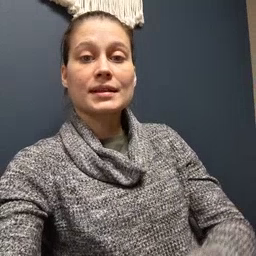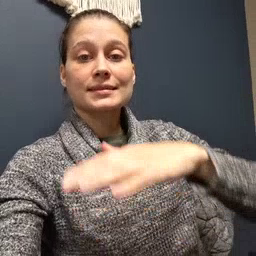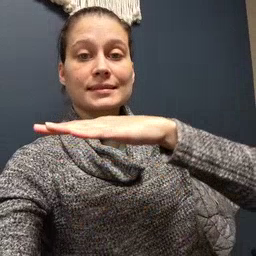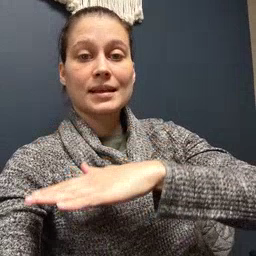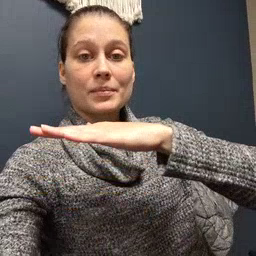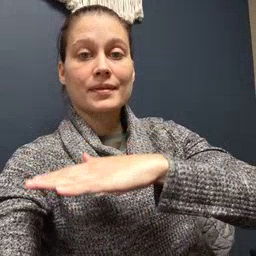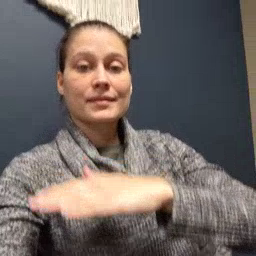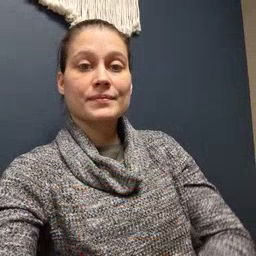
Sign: table